The plot is a signal-to-image rendering of a rotating shaft's vibration measurement. Classify the rotor condition as one of: normal, misalignment, unbalance, looseness.
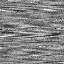
Answer: normal